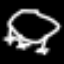
Label: frog